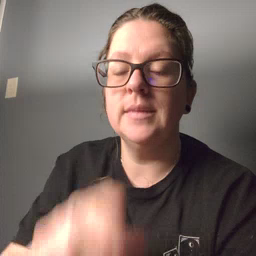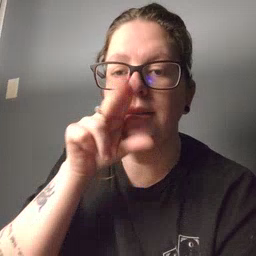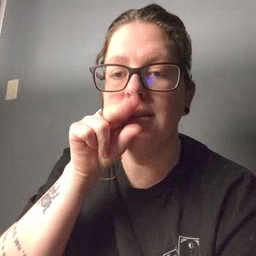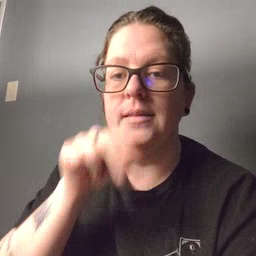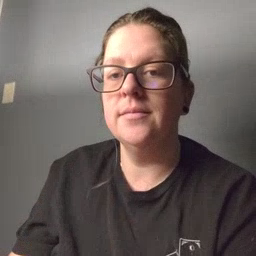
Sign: duck